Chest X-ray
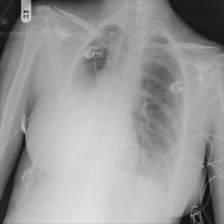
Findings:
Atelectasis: negative
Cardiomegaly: negative
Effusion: negative
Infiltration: negative
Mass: negative
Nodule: negative
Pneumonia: negative
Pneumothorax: negative
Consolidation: negative
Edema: negative
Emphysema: negative
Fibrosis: negative
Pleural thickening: negative
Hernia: negative